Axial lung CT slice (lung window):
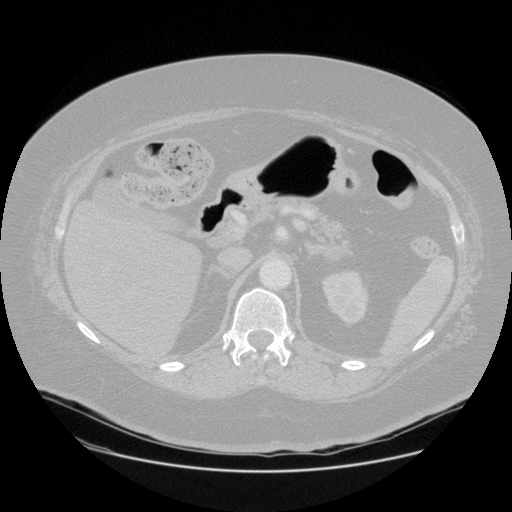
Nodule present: no